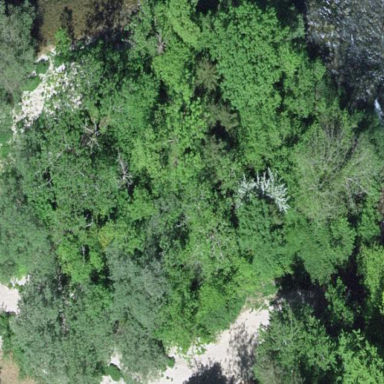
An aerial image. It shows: Forest with mixed leaf types and cycles.